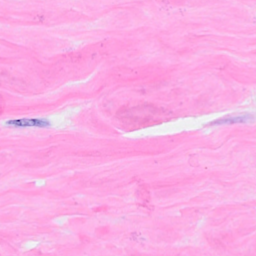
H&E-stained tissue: Breast